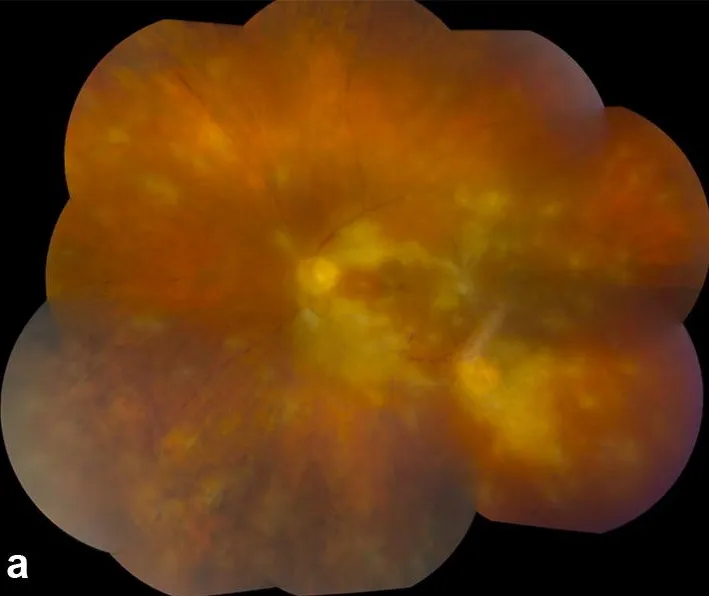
Color fundus photo montage of the left eye of patient two shows diffuse retinal whitening involving the posterior pole and severe vascular attenuation (a).
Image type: ophthalmic_imaging (fundus_photograph)